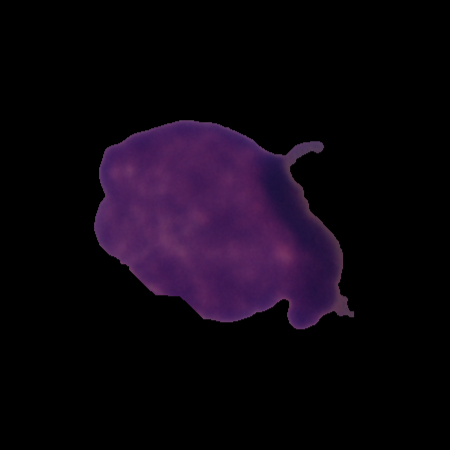
Label: cancer